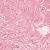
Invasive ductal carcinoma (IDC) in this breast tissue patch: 0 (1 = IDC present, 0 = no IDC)